Question: To sum up my question beforehand: I'm trying to determine where on the slider I can place the image based upon knowing only the UISlider's duration, and having an array of times to loop through, placing the images accordingly.
I've been reading through the Apple Docs on UISlider, and it appears that there is no native way to add "Tick marks" on a UISlider based upon an array of floats. "Tick marks" meaning lines upon a slider, such as those used to place advertisements on scrubbers. Here is a visualization:

Now, I have an array full of floats; Floats in which I will use to drop the tick marks based upon the UISlider's value. The values of the floats in the array will be different every time. I would like to loop through the .value property of my UISlider, dropping the UIImages accordingly. The UIImage's are the tick marks that are just little png's assets I created. What I cannot figure out is the logic behind looping through the .value property of the UISlider and placing the UIImage in accordance with the UISlider's future position. The values of the floats in the array will be different every time, so I can't place them statically. Does anyone know where to start? I'm still a little new to Objective-C programming.
I know that it may be possible utilize retrieving the slider's beginning X coordinate on the screen, like so:
'''
- (float)xPositionFromSliderValue:(UISlider *)aSlider;
{
float sliderRange = aSlider.frame.size.width - aSlider.currentThumbImage.size.width;
float sliderOrigin = aSlider.frame.origin.x + (aSlider.currentThumbImage.size.width / 2.0);
float sliderValueToPixels = (((aSlider.value-aSlider.minimumValue)/(aSlider.maximumValue-aSlider.minimumValu e)) * sliderRange) + sliderOrigin);
return sliderValueToPixels;
}
'''
Maybe I could add in a calculation in the for loop to place the image in accordance to that instead. I'm just not too sure where even to begin here...
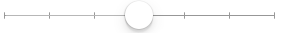
Answer: The methods trackRectForBounds and thumbRectForBounds are provided for subclassing UISlider, but you can call them directly, and they will get your tick centers up front.
'''
- (float)sliderThumbCenter:(UISlider *)slider forValue:(float)value{
CGRect trackRect = [slider trackRectForBounds:slider.bounds];
CGRect thumbRect = [slider thumbRectForBounds:slider.bounds trackRect:trackRect value:value];
CGFloat centerThumb = CGRectGetMidX(thumbRect);
return centerThumb;
}
'''
And it might be easier to do a custom view to draw the track rather than Image views, then just put the slider on top of it and hide the track. Just make the slider frame equal to the TickView's bounds. Really I suppose a UISlider subclass would be better, but this works!
'''
@interface TickView : UIView
@property UIColor *tickColor;
@property int tickCount;
@property CGFloat tickHeight;
@property (weak) UISlider *slider;
@property float *ticks;
-(void)setTicks:(float *)ticks count:(int)tickCount;
@end
@implementation TickView{
__weak UISlider *_slider;
}
-(instancetype)initWithFrame:(CGRect)frame{
self = [super initWithFrame:frame];
if (self) {
self.tickColor = [UIColor grayColor];
self.backgroundColor = [UIColor clearColor];
self.tickCount = 7;
self.ticks = malloc(sizeof(float) * self.tickCount);
self.tickHeight = 10;
}
return self;
}
- (void)drawRect:(CGRect)rect {
CGContextRef context = UIGraphicsGetCurrentContext();
CGContextSetStrokeColorWithColor(context, self.tickColor.CGColor);
CGContextBeginPath(context);
CGFloat centerY = rect.size.height / 2;
CGContextMoveToPoint(context, 0, centerY);
CGContextAddLineToPoint(context, rect.size.width, centerY);
CGFloat tickTop = centerY - self.tickHeight / 2;
CGFloat tickBottom = centerY + self.tickHeight / 2;
CGFloat tickX = 0;
if (self.slider) {
for (int i = 0; i < self.tickCount; i++) {
tickX = [self sliderThumbCenter:self.slider forValue:self.ticks[i]];
CGContextMoveToPoint(context, tickX, tickTop);
CGContextAddLineToPoint(context, tickX, tickBottom);
}
}
else{
CGFloat tickSpacing = rect.size.width / (self.tickCount - 1);
for (int i = 0; i < self.tickCount; i++) {
CGContextMoveToPoint(context, tickX, tickTop);
CGContextAddLineToPoint(context, tickX, tickBottom);
tickX += tickSpacing;
}
}
CGContextStrokePath(context);
}
-(void)setTicks:(float *)ticks count:(int)tickCount{
free(_ticks);
_ticks = malloc(sizeof(float) * tickCount);
memcpy(_ticks, ticks, sizeof(float) * tickCount);
_tickCount = tickCount;
[self setNeedsDisplay];
}
- (float)sliderThumbCenter:(UISlider *)slider forValue:(float)value{
CGRect trackRect = [slider trackRectForBounds:slider.bounds];
CGRect thumbRect = [slider thumbRectForBounds:slider.bounds trackRect:trackRect value:value];
CGFloat centerThumb = CGRectGetMidX(thumbRect);
return centerThumb;
}
-(void)setSlider:(UISlider *)slider{
_slider = slider;
}
-(UISlider *)slider{
return _slider;
}
-(void)dealloc{
free(_ticks);
}
@end
'''